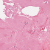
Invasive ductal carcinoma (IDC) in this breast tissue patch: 0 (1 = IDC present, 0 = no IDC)